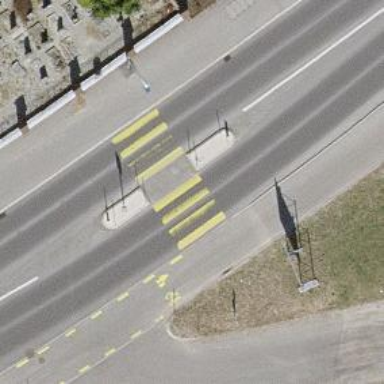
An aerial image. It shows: Uncontrolled zebra crossing on the road.